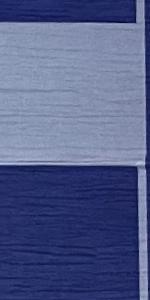
Label: Empty